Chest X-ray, PA view. Patient: 38 years old, sex M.
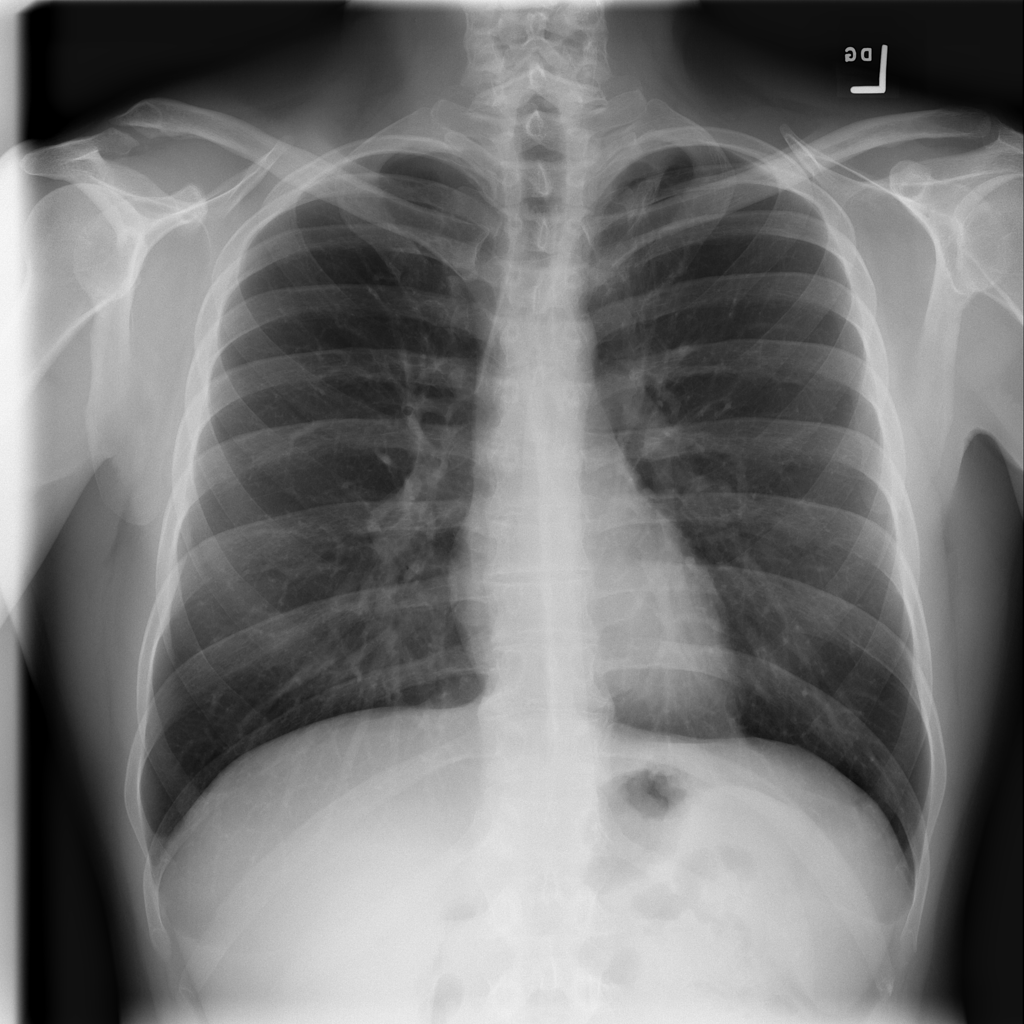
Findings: No Finding